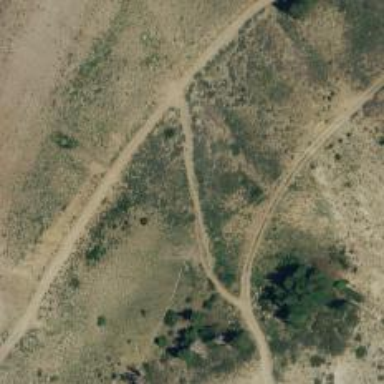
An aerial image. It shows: Path.